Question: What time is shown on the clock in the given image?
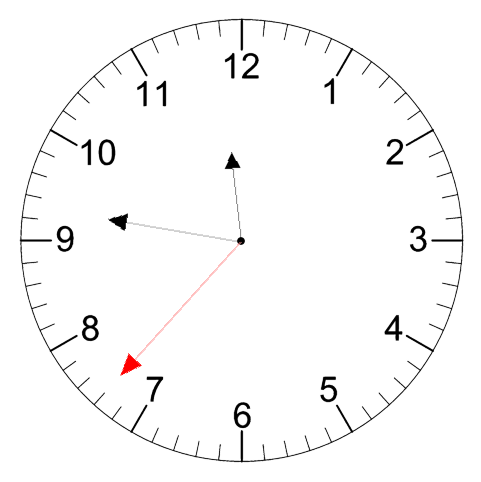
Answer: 11:46:37